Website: home-depot
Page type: review-order
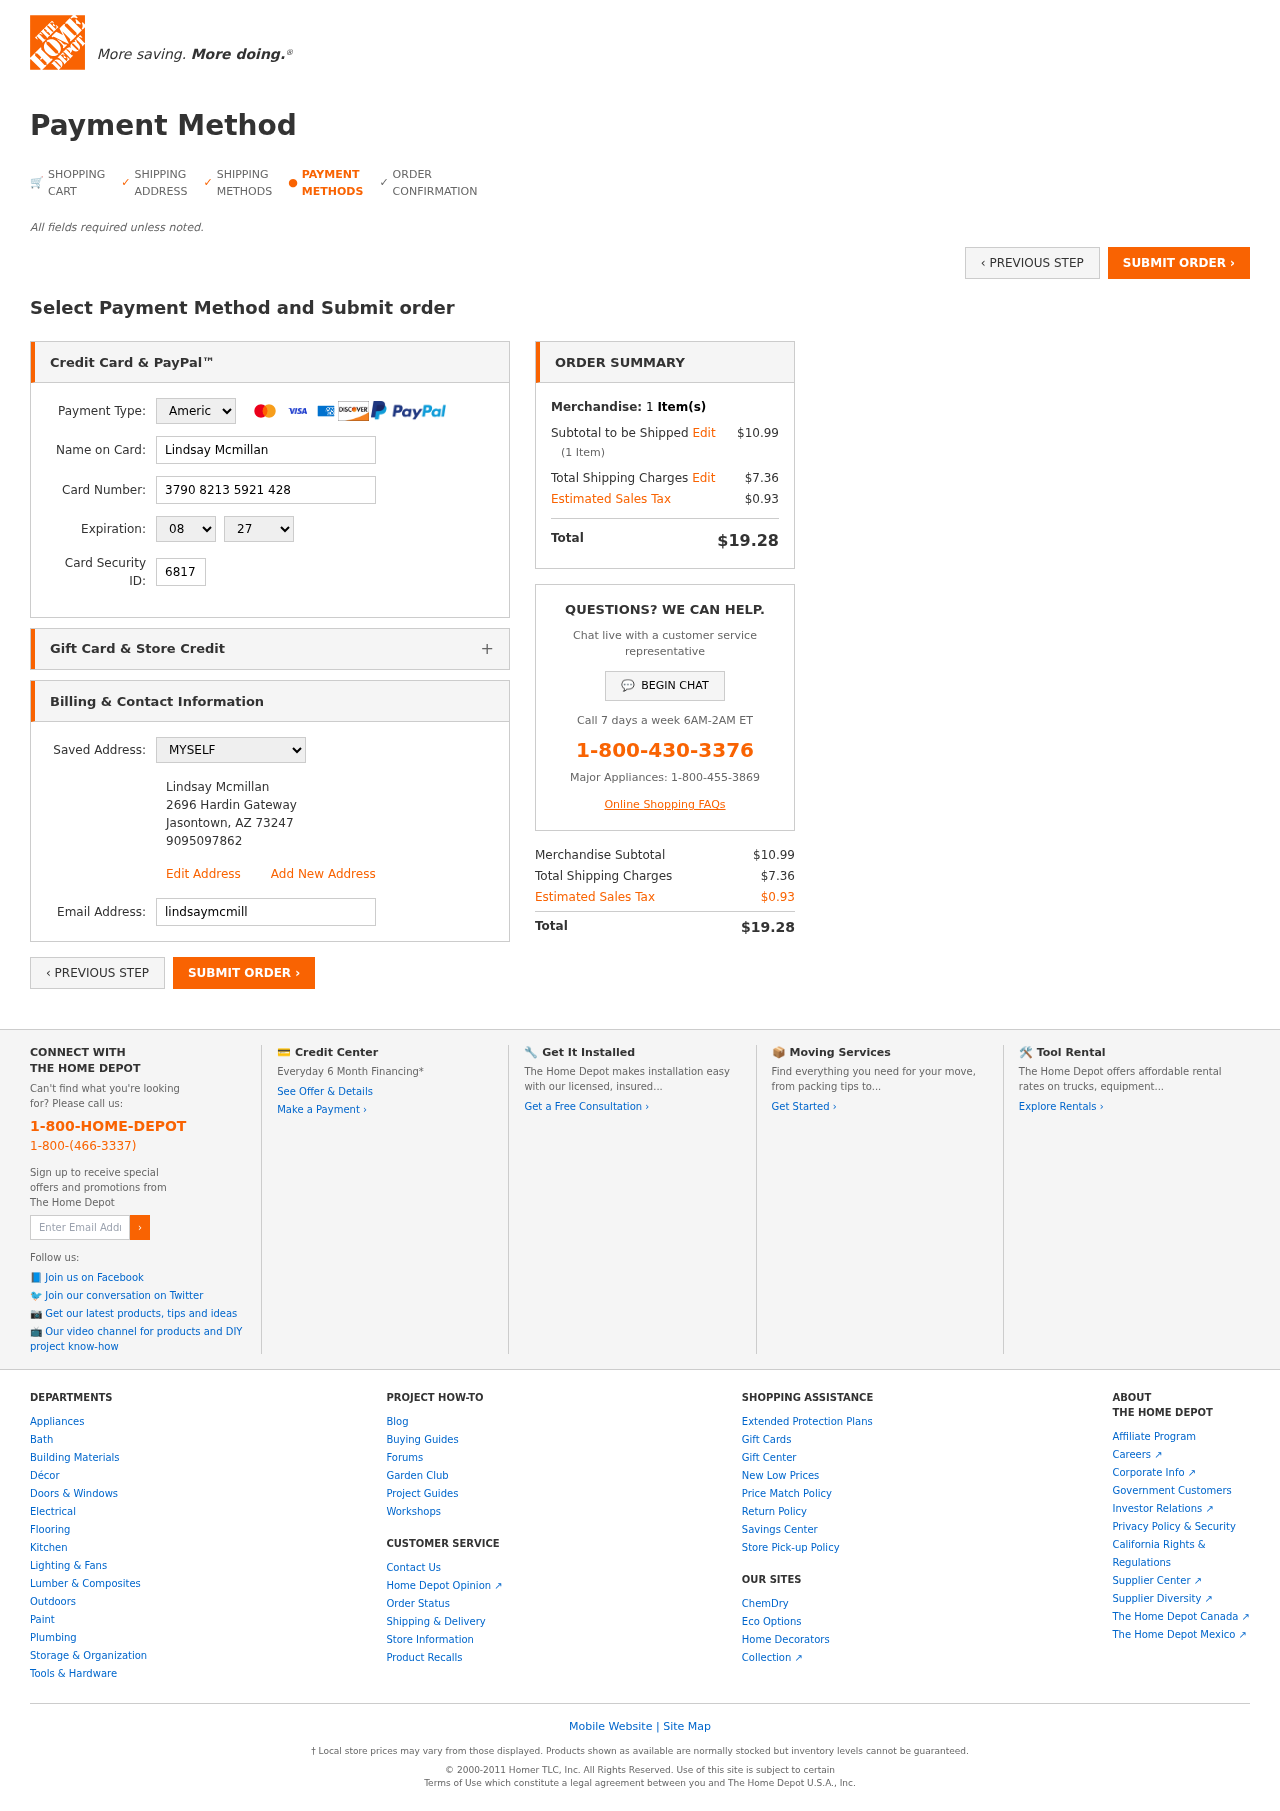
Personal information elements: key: PII_CARD_CVV
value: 6817
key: PII_CARD_EXPIRY_MONTH
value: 08
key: PII_CARD_EXPIRY_YEAR
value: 27
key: PII_CARD_NUMBER
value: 3790 8213 5921 428
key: PII_CARD_TYPE
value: American Express
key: PII_EMAIL
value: lindsaymcmillan@yahoo.com
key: PII_FULLNAME
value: Lindsay Mcmillan
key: PII_FULLNAME2
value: Lindsay Mcmillan
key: PII_STREET
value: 2696 Hardin Gateway
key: PII_CITY2
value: Jasontown
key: PII_STATE_ABBR2
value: AZ
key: PII_POSTCODE
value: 73247
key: PII_POSTCODE_FULL
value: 73247
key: PII_POSTCODE_NUMERIC
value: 73247
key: PII_PHONE2
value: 9095097862
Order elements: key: ORDER_NUM_ITEMS
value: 1
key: ORDER_SUBTOTAL
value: $10.99
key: ORDER_NUM_ITEMS2
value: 1
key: ORDER_SHIPPING_COST
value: $7.36
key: ORDER_TAX
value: $0.93
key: ORDER_TOTAL
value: $19.28
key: ORDER_SUBTOTAL2
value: $10.99
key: ORDER_SHIPPING_COST2
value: $7.36
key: ORDER_TAX2
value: $0.93
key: ORDER_TOTAL2
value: $19.28